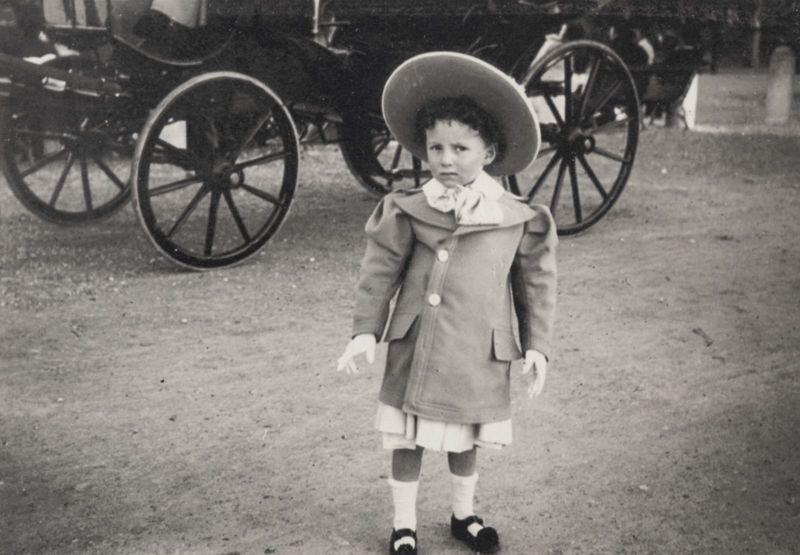
Titel: Ein kleiner Römer
Künstler: Francois Emile Zola
Schlagwörter: schatten, weiß, mädchen, grau, haar, handschuh, handschuhe, hut, kleid, licht, mund, nase, schwarz, strasse, blick, schal, weg, rock, schleife, alt, hose, jacke, augen, böse, kleidung, kragen, stehen, ärmel, portrait, porträt, erde, kirche, boden, haare, mantel, stehend, strick, kind, lippen, locken, puffärmel, traurig, alltag, karren, räder, schuhe, schotter, kutsche, platz, speichen, bank, auto, rad, wagen, stricken, socken, sandalen, junge, knöpfe, skepsis, krempe, foto, fotografie, photographie, strümpfe, knabe, schwarz-weiß, photo, faltenrock, skeptisch, achse, kniestrümpfe, schnallenschuhe, taschen, erinnerung, aufnahme, fuhrwerk, dokumentation, sonntagskleidung, söckchen, altertümlich, schuge, ängstlich, karosse, utsche, 1900, he, karrosse, großer hut, knatschig